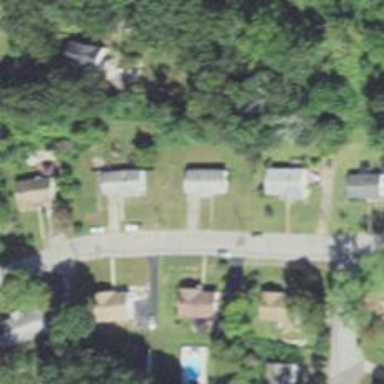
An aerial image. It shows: Residential driveway.